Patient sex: M
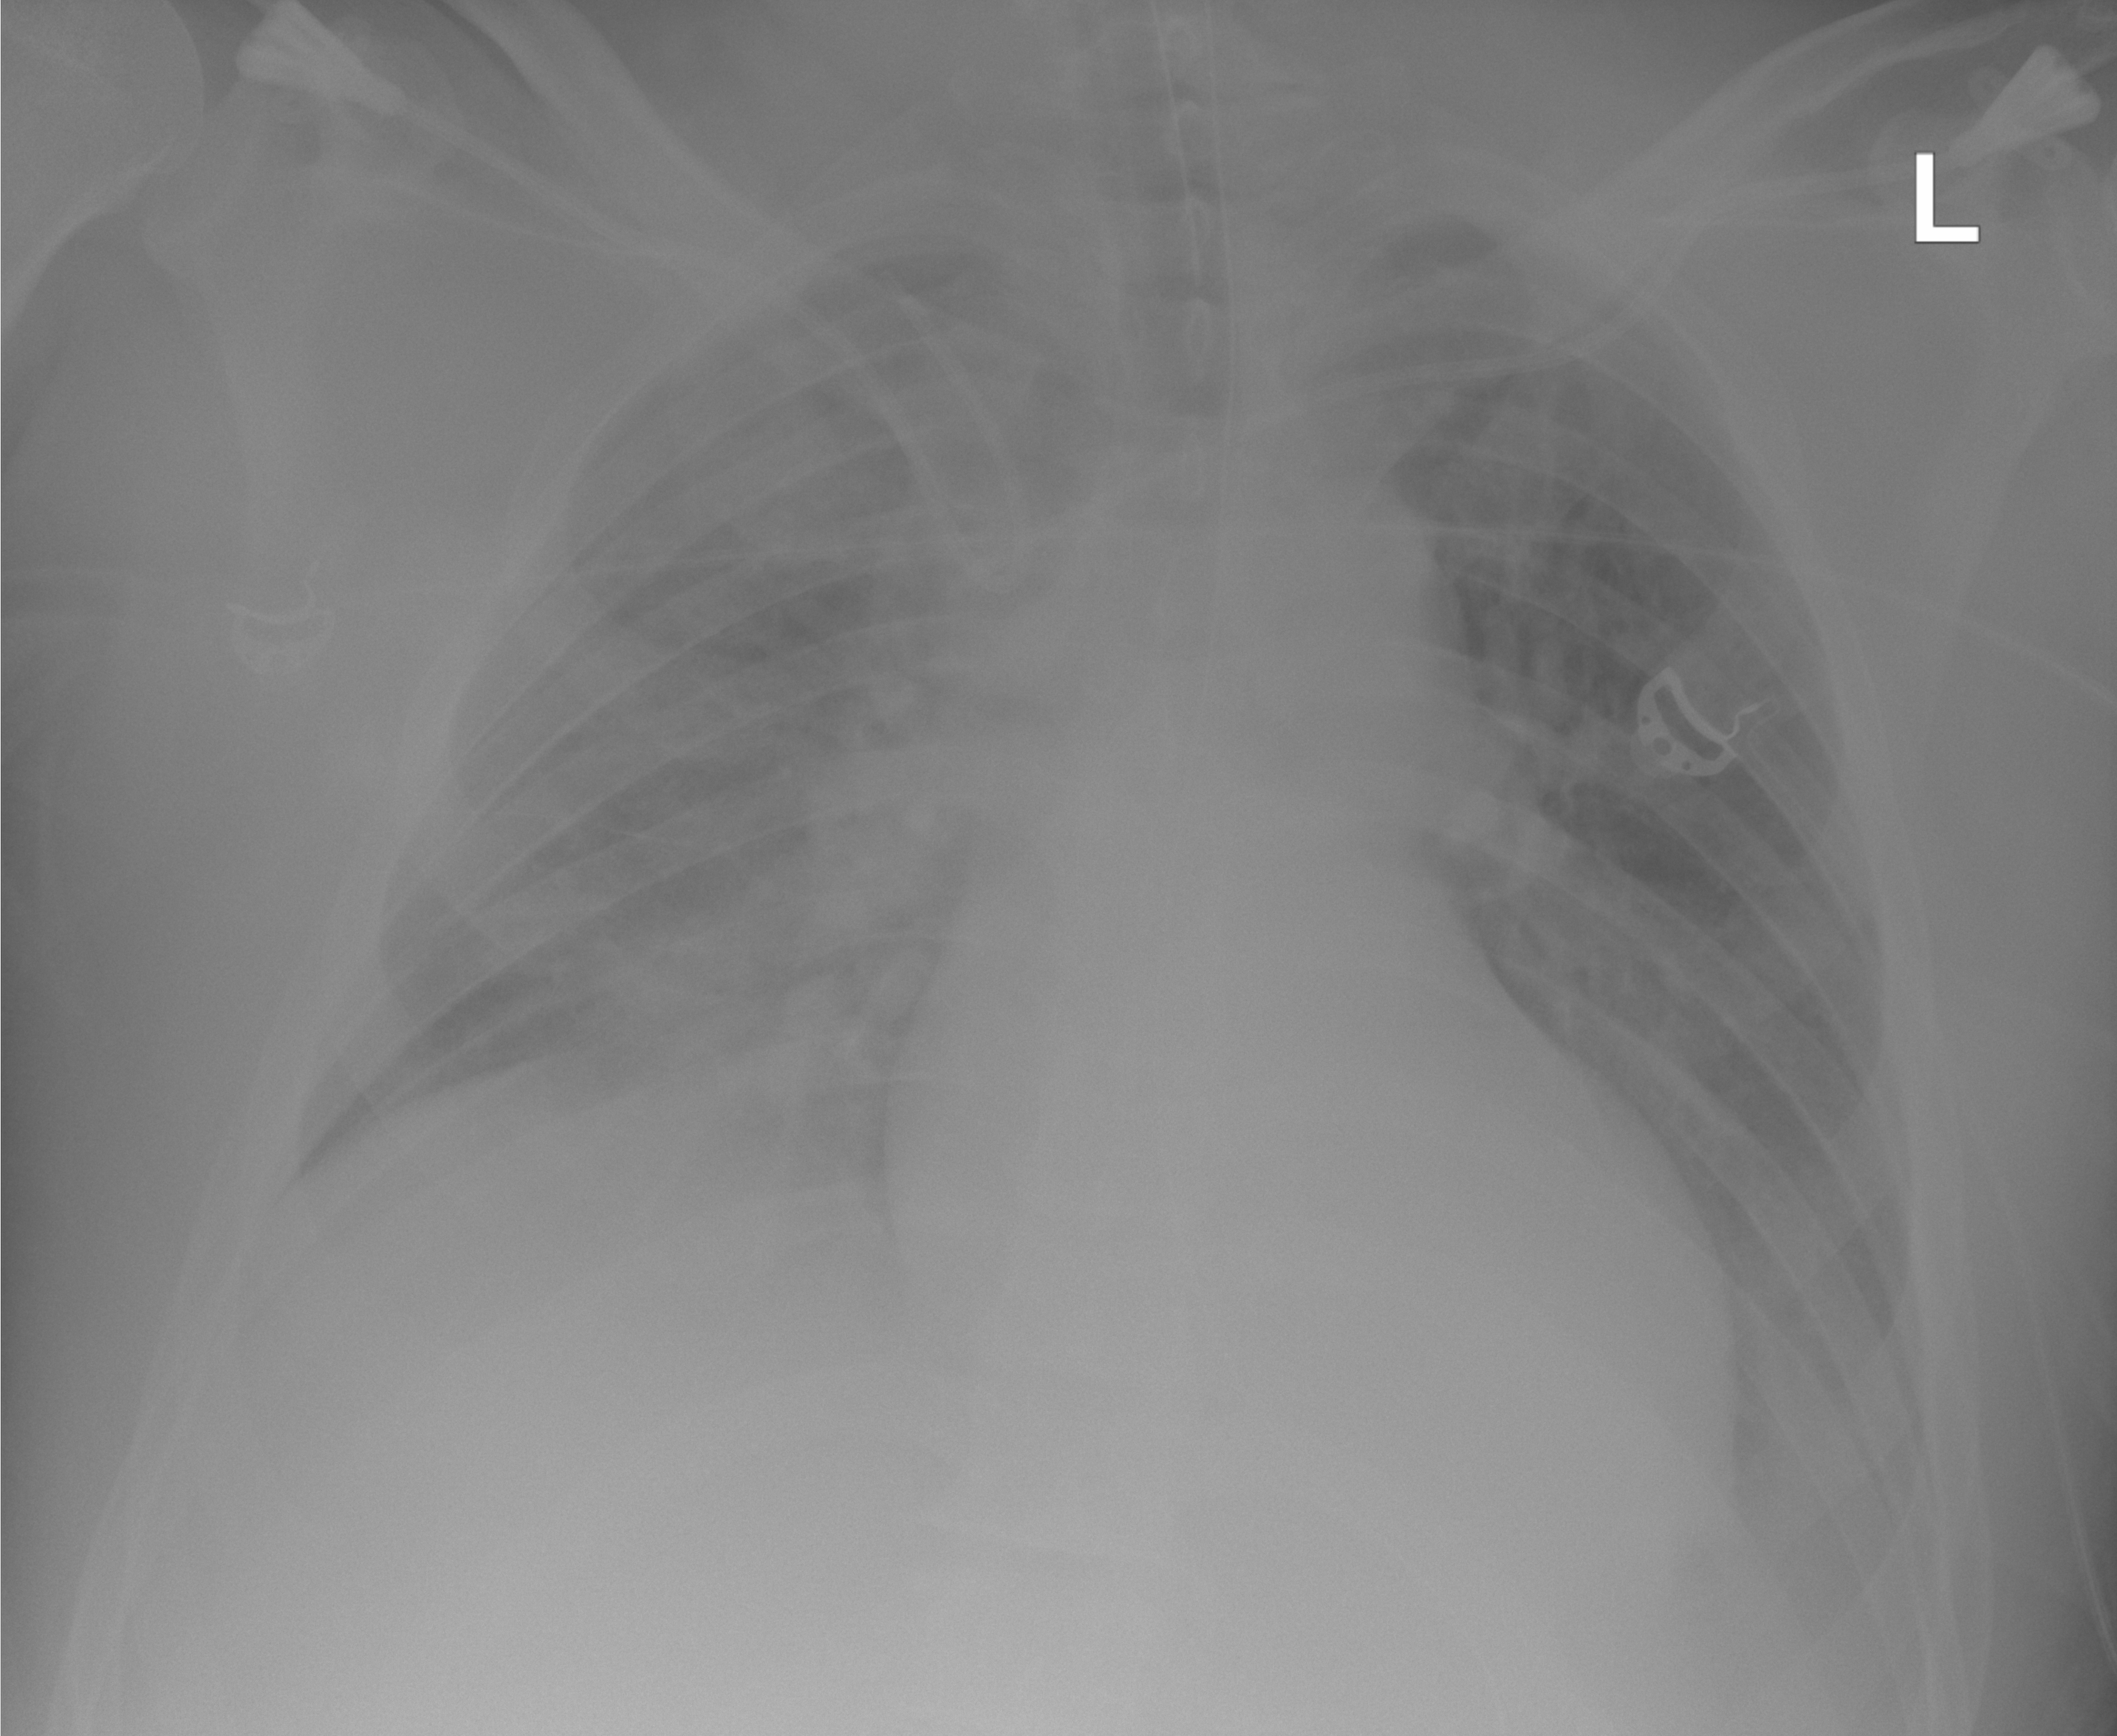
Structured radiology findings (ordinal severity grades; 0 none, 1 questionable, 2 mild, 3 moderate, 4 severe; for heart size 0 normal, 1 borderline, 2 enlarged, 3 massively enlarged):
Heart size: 0
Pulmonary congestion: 0
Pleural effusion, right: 0
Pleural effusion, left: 0
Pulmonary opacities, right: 3
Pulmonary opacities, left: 0
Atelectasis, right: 2
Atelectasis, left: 1